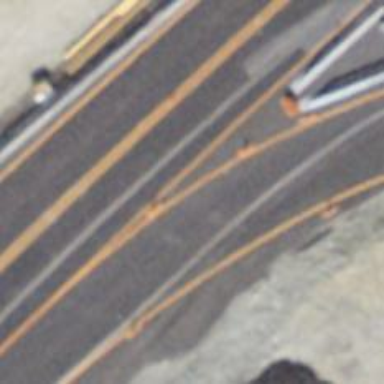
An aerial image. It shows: Asphalt trunk link road.